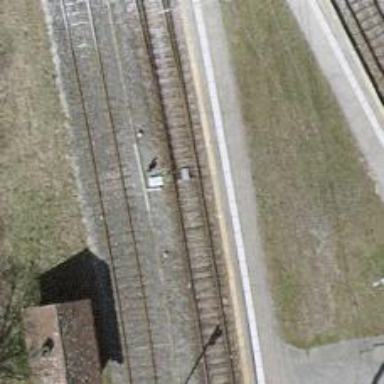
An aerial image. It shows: Single-track spur railway line.